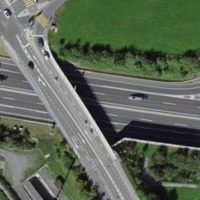
EUNIS habitat code: 57
Species observed at this site:
Allium carinatum